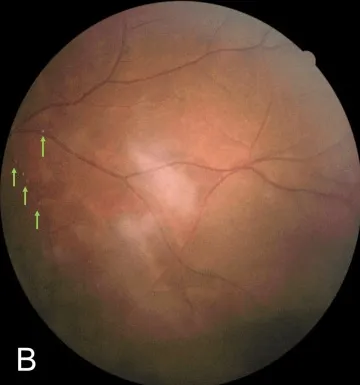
Multiple punctate inferior choroiditis were resolved and resolving peripheral vasculitis along with Kyrieleis plaques (green arrows) were observed during the treatment.
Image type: ophthalmic_imaging (fundus_photograph)